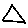
Label: triangle